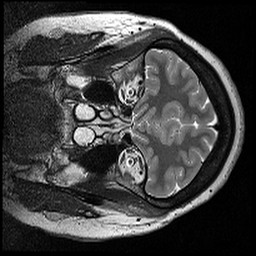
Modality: T2w
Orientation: coronal
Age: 35
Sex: female
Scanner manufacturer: siemens
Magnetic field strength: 3 T
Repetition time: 9 s
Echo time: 0.085 s